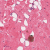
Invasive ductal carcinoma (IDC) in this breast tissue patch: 0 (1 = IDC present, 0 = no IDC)